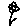
Label: flower